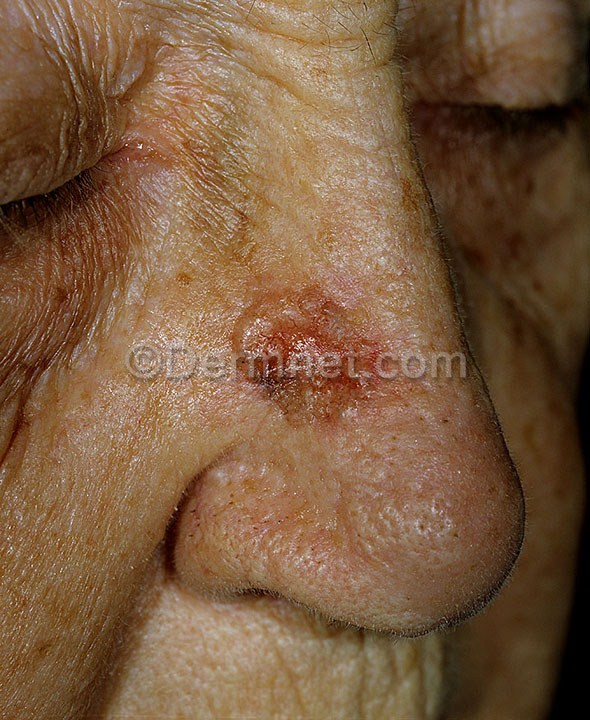
Disease: Actinic Keratosis Basal Cell Carcinoma and other Malignant Lesions